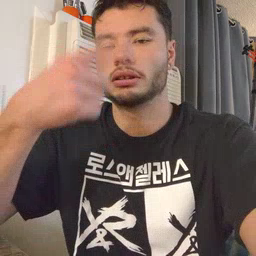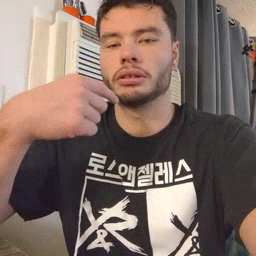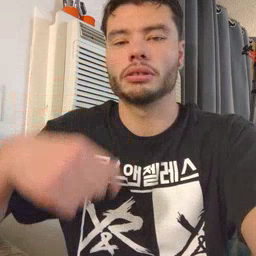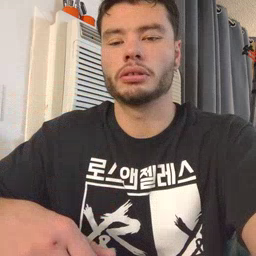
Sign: face